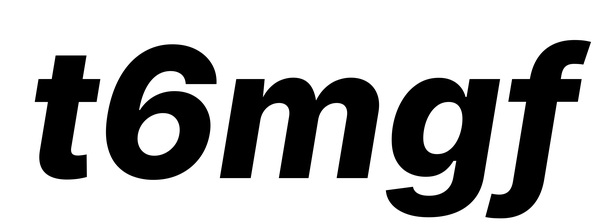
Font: Inter-Italic_ExtraBold_Italic